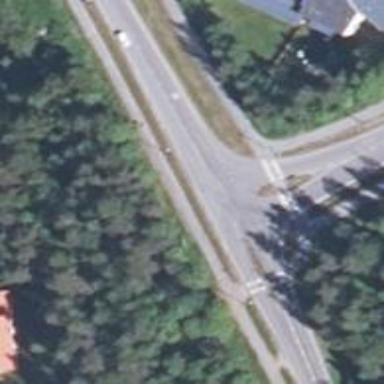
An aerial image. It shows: Secondary road with asphalt surface leading to roundabout.